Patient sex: F
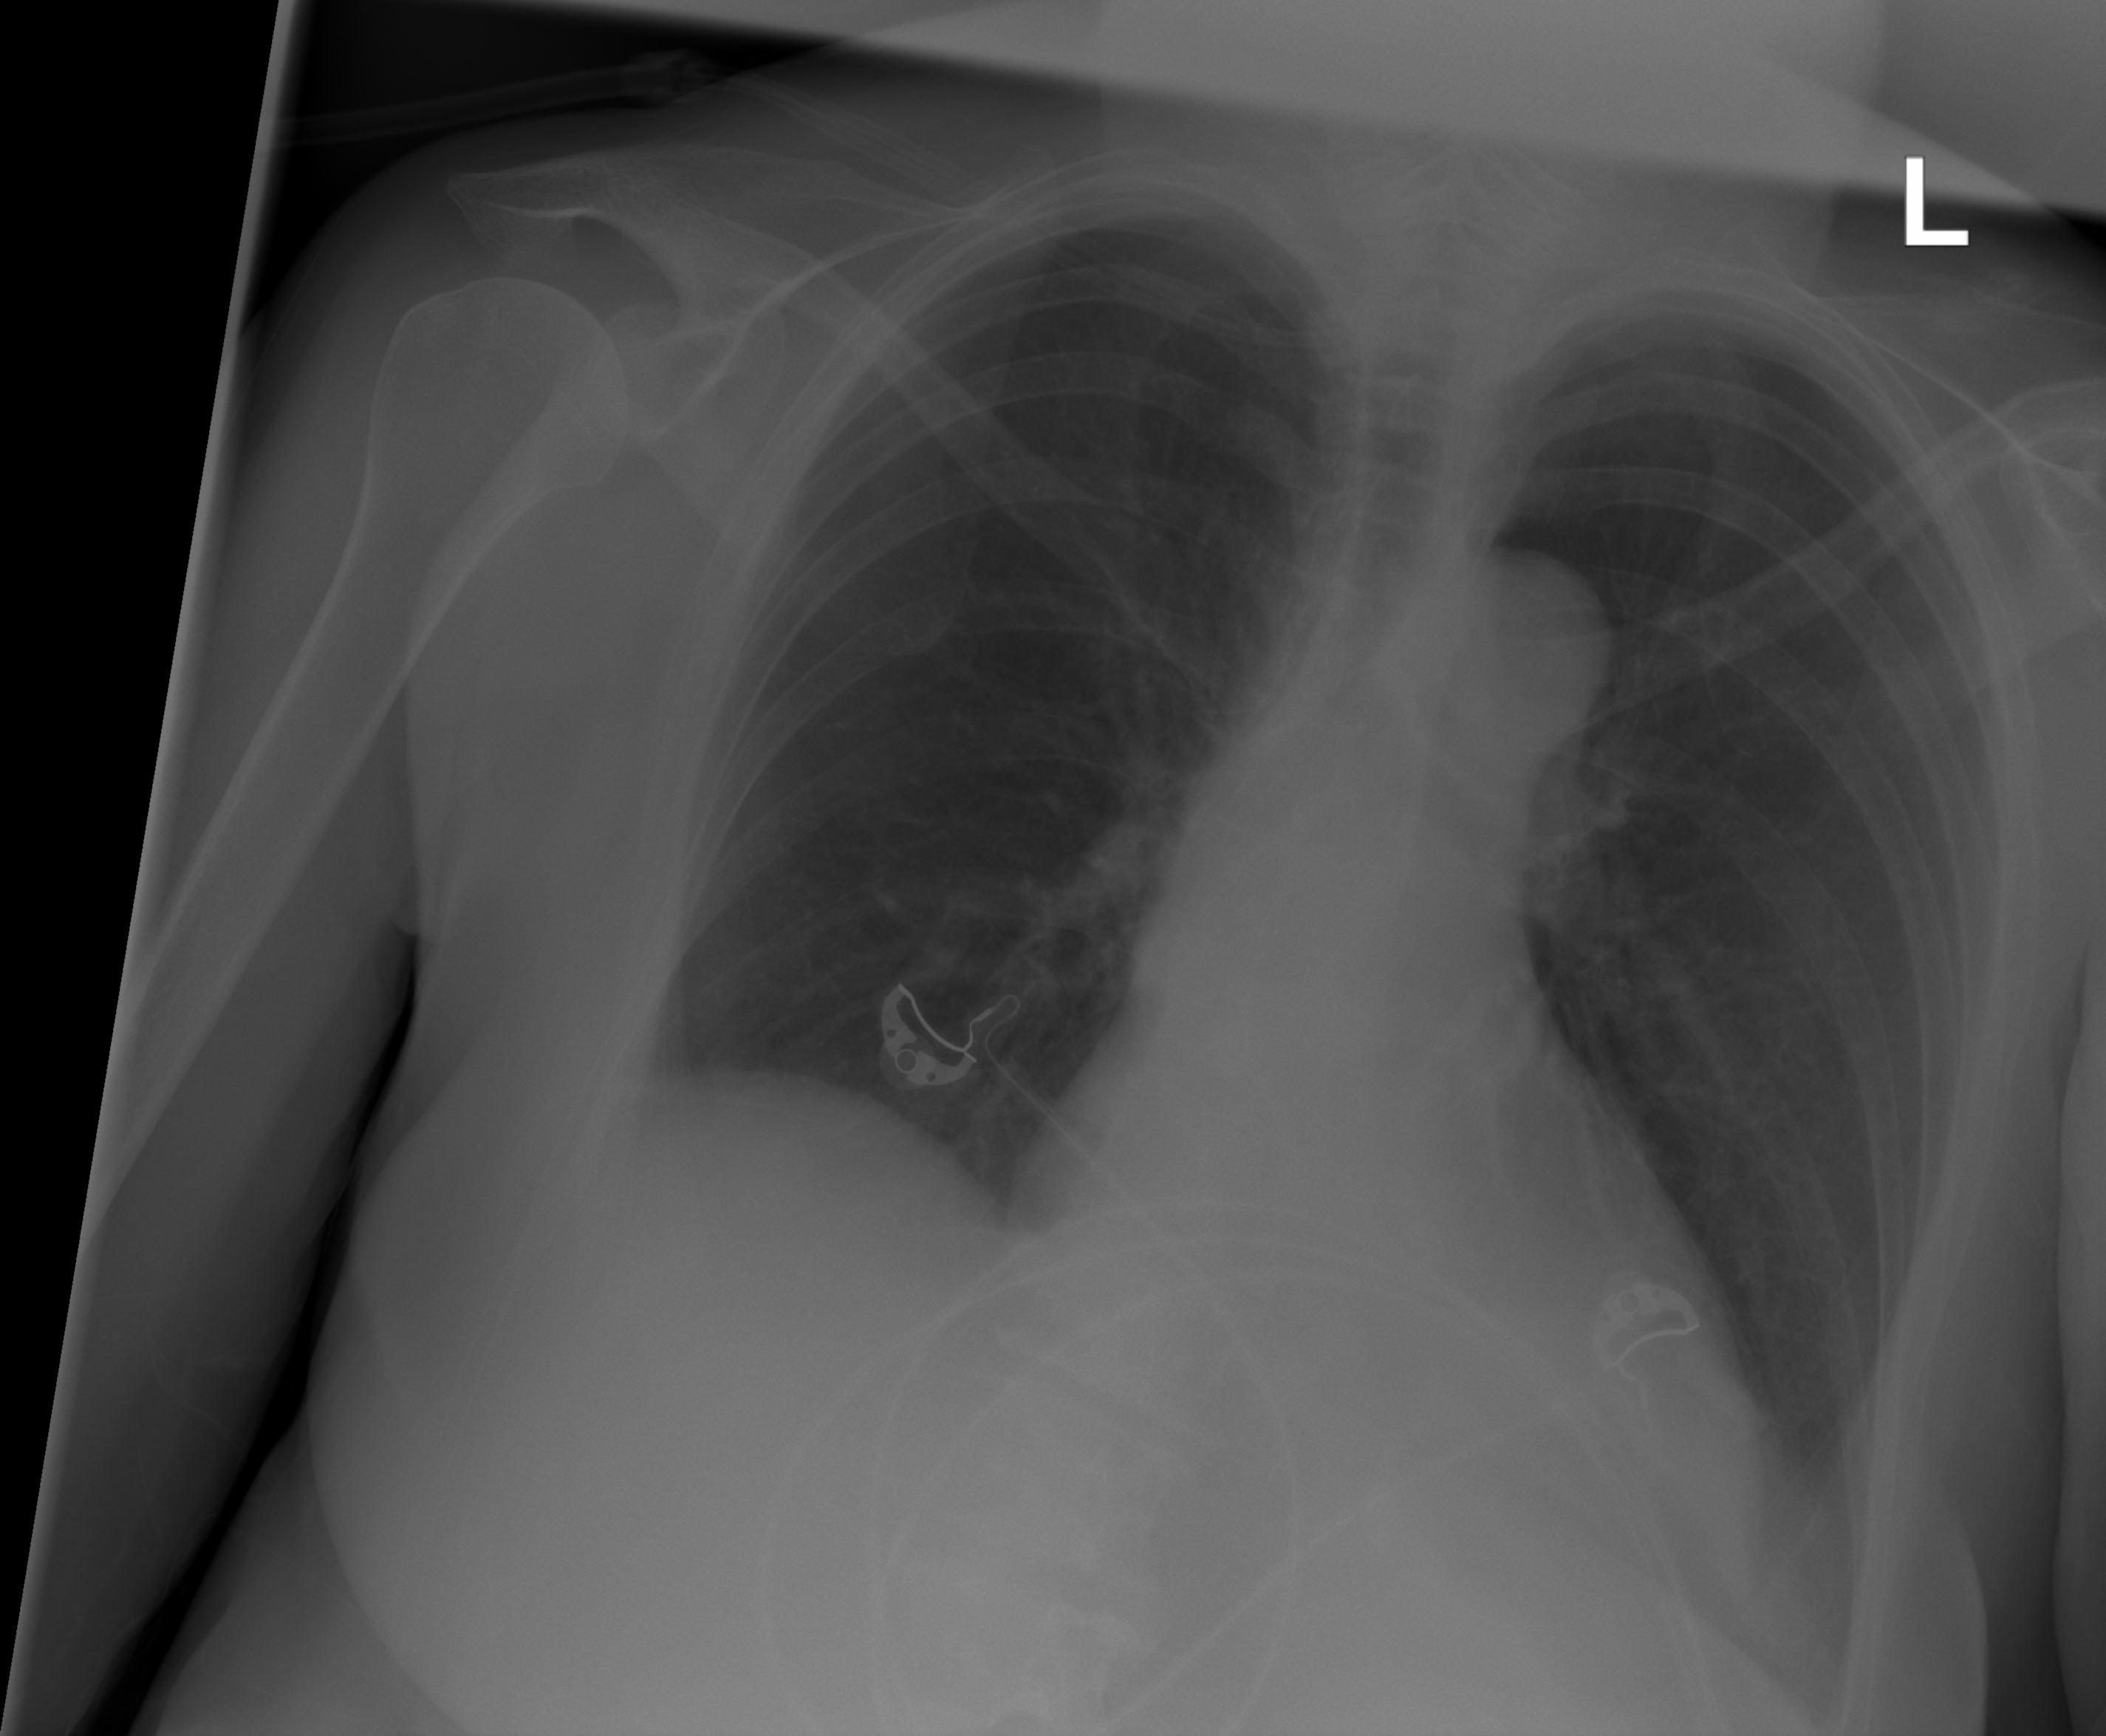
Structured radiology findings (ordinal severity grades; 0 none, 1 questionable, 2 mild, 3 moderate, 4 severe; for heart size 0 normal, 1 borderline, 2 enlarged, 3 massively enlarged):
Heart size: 0
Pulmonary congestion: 0
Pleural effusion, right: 1
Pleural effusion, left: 1
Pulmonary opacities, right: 0
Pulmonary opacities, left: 0
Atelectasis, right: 0
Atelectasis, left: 0